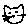
Label: cat